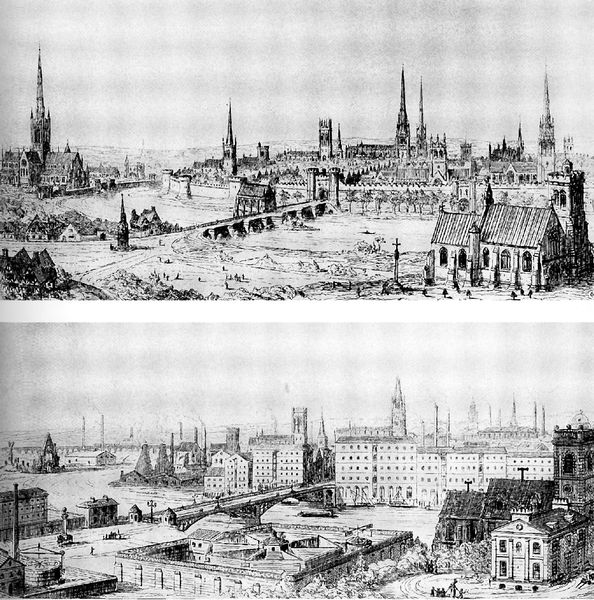
Titel: Stadtvergleich 1440 und 1840 aus dem Werk Contrasts von Pugin
Künstler: Augustus Wilby Northmore Pugin
Schlagwörter: wasser, fluss, landschaft, stadt, zeichnung, gebäude, weg, häuser, brücke, kirche, gotik, ansicht, zwei, kirchen, kirchtürme, schlote, stadtansicht, tusche, kreuz, türme, radierung, mittelalter, federzeichnung, vergleich, ansichten, köln, häuder, neuzeit, stadtentwicklung, mittelaleter